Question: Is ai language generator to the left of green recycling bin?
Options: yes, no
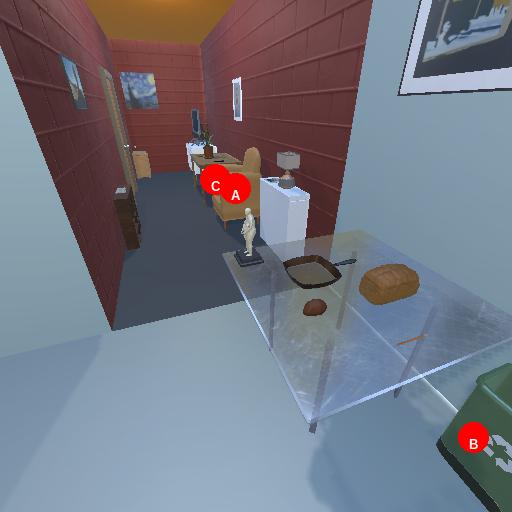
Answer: yes